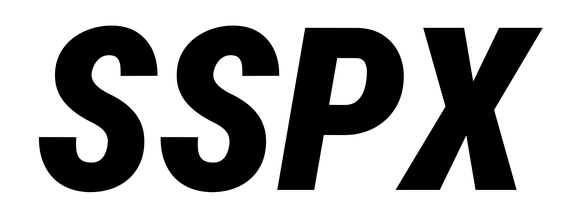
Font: Roboto-Italic_Condensed_Black_Italic